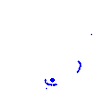
Particle: pion